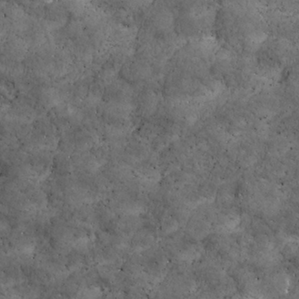
Label: non_frost